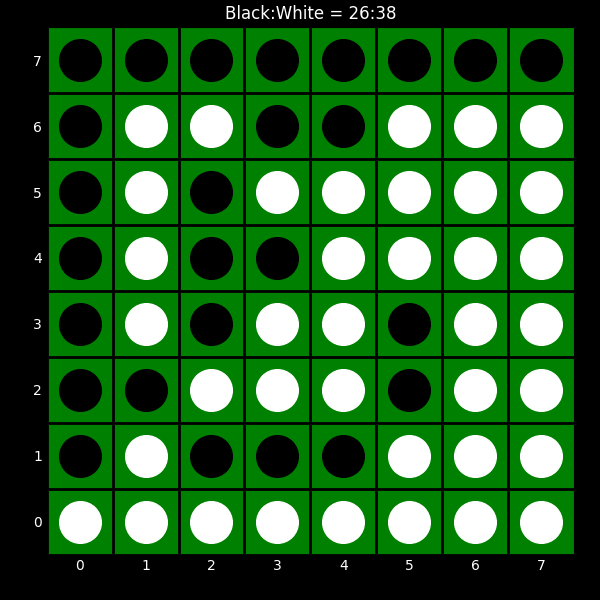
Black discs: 26
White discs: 38